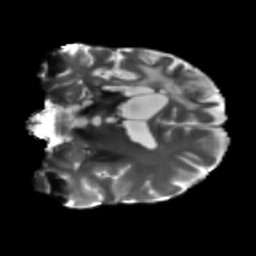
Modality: T2w
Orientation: coronal
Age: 56
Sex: male
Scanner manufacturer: siemens
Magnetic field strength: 3 T
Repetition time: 5.47 s
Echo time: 0.0854 s